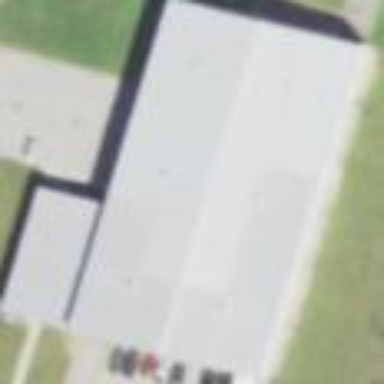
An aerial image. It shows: Industrial building.